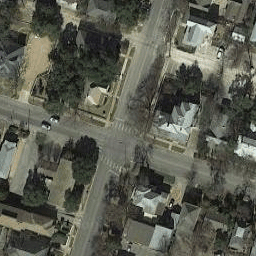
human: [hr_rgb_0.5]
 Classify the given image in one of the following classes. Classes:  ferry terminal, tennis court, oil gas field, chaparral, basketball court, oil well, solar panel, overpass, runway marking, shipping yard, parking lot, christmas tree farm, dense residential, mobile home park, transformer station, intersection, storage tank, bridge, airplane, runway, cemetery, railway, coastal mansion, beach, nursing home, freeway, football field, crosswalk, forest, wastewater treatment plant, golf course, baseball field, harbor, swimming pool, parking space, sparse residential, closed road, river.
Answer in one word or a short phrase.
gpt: intersection